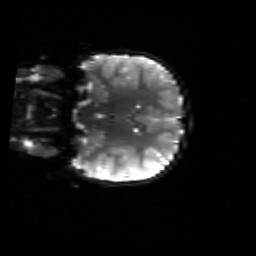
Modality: sbref
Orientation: coronal
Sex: female
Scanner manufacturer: siemens
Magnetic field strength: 3 T
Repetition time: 5 s
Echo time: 0.071 s